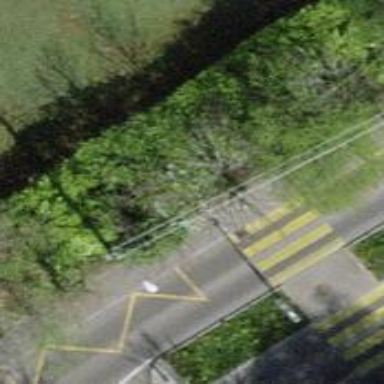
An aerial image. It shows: Asphalt sidewalk along the footway.